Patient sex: M
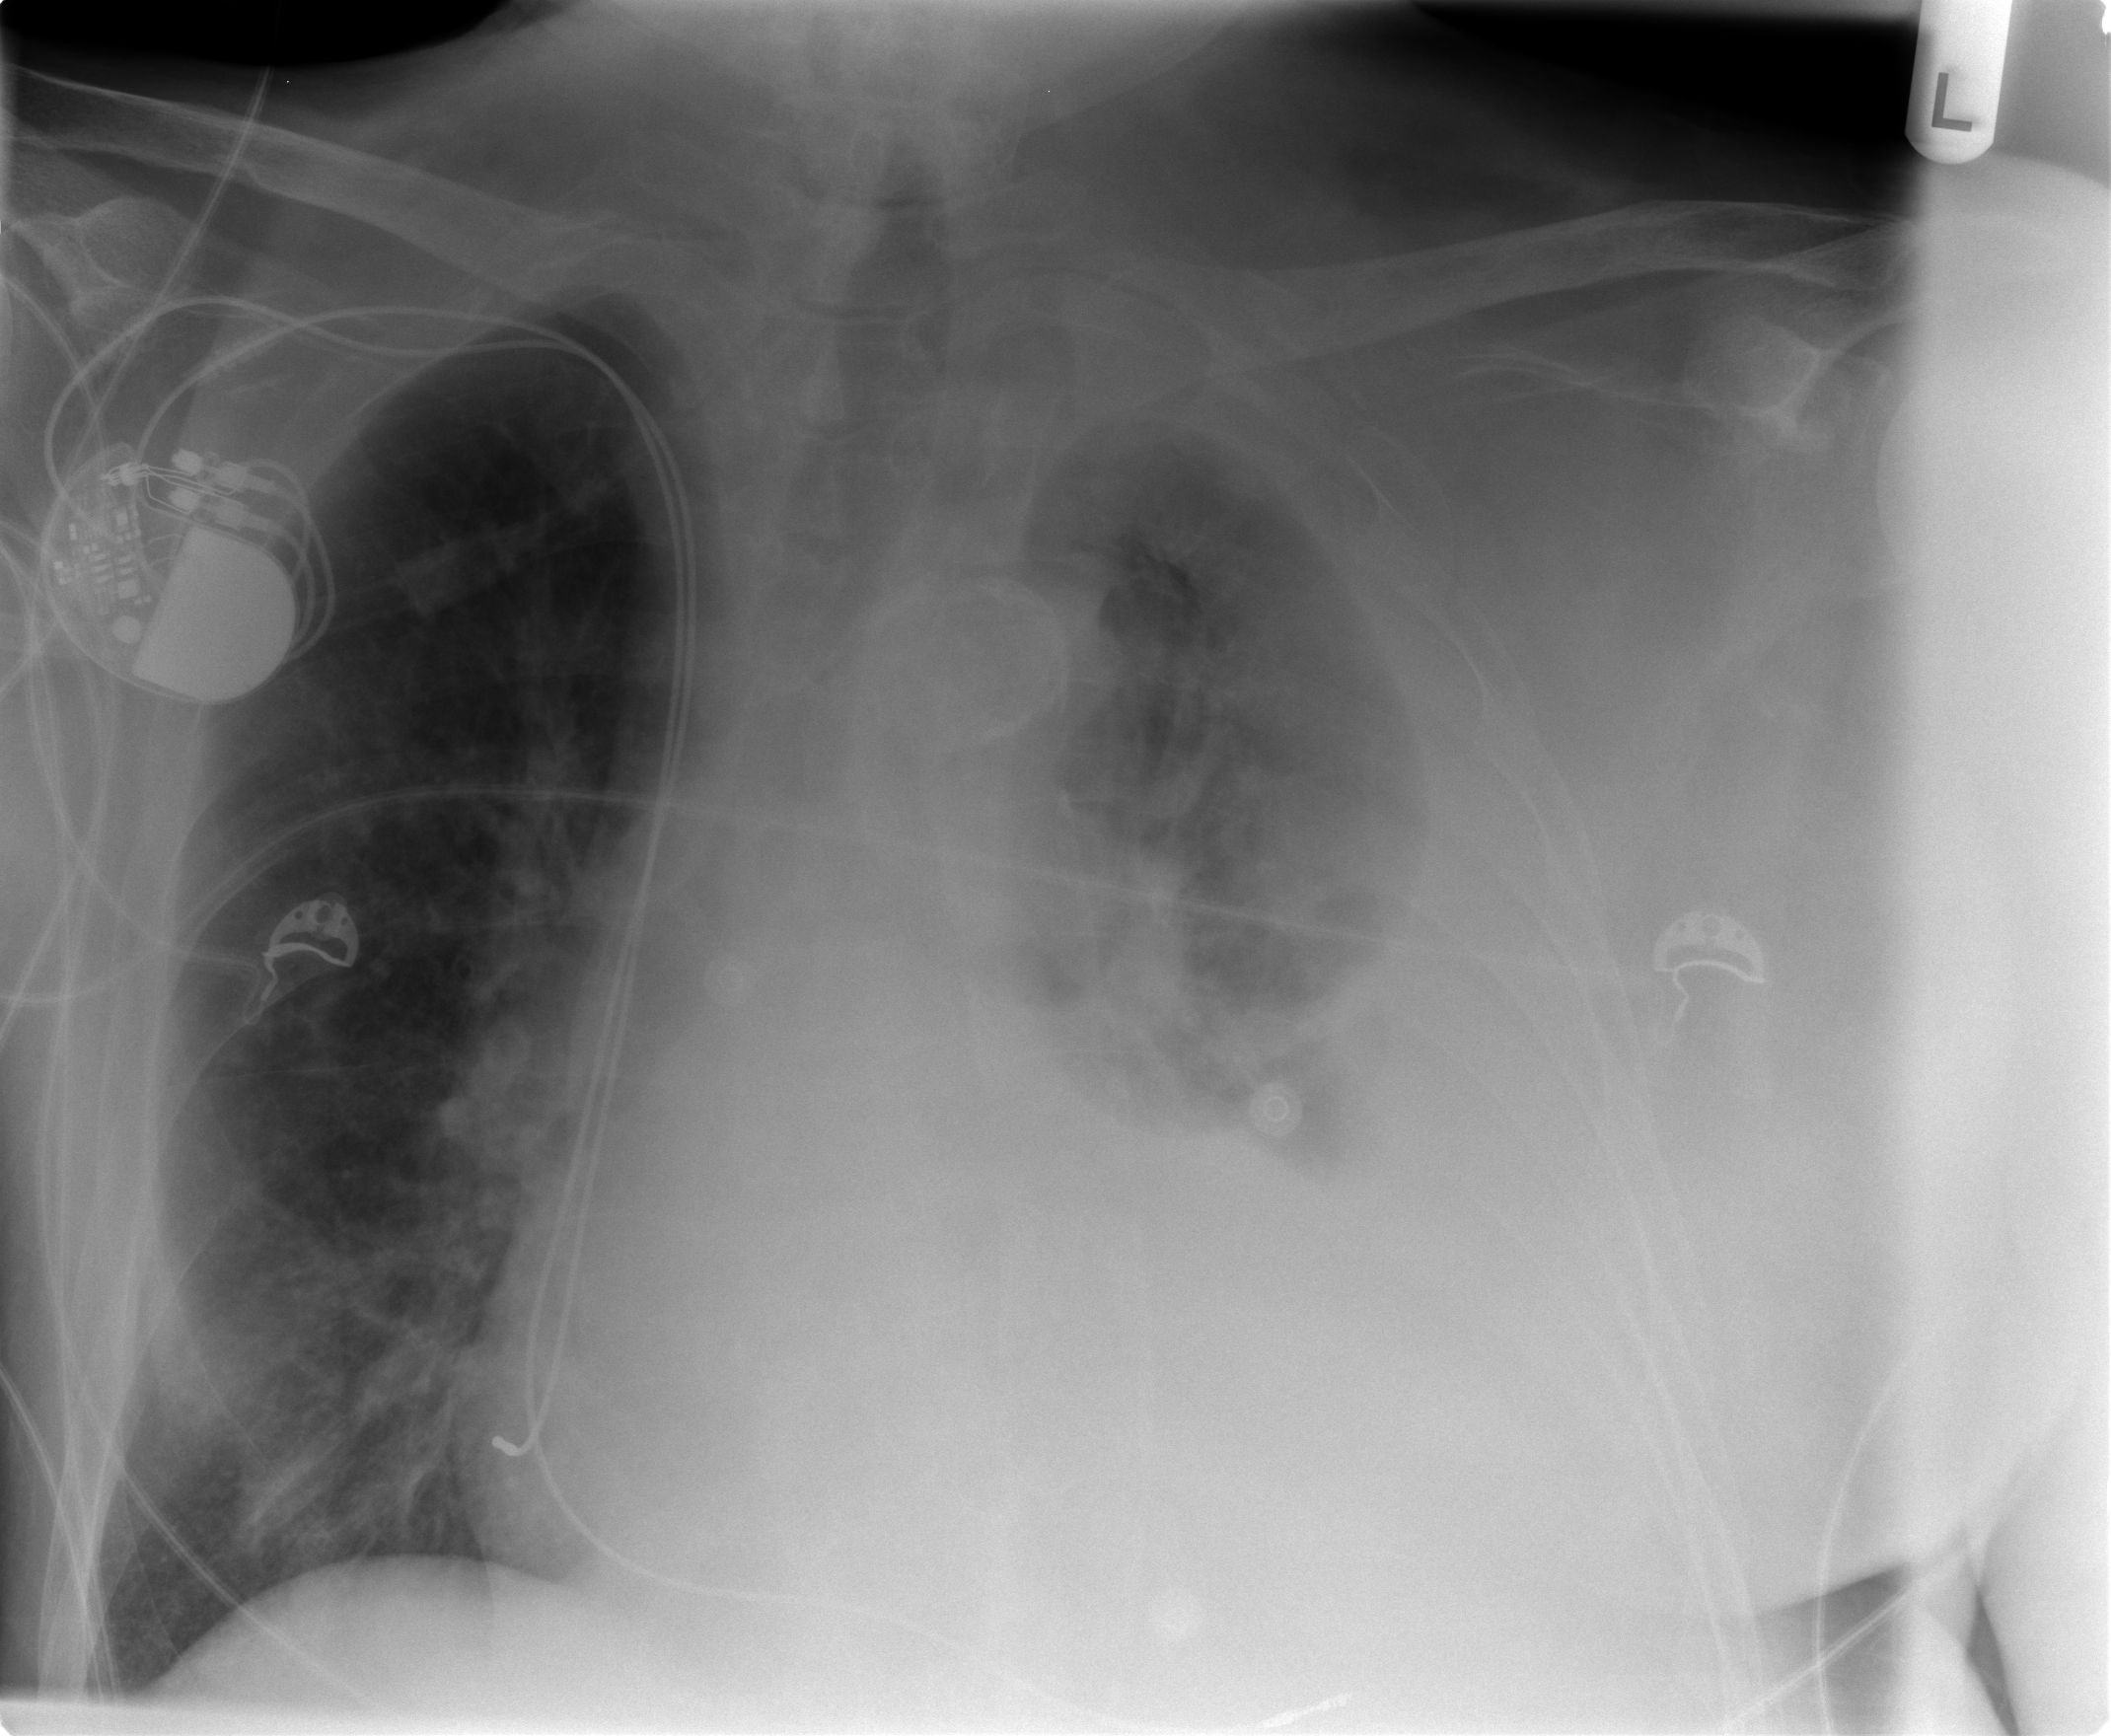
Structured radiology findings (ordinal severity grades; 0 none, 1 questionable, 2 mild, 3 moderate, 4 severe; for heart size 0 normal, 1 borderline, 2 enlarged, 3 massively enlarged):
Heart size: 2
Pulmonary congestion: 2
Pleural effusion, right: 0
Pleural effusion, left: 4
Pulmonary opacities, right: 0
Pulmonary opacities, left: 0
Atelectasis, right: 0
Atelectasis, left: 3